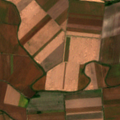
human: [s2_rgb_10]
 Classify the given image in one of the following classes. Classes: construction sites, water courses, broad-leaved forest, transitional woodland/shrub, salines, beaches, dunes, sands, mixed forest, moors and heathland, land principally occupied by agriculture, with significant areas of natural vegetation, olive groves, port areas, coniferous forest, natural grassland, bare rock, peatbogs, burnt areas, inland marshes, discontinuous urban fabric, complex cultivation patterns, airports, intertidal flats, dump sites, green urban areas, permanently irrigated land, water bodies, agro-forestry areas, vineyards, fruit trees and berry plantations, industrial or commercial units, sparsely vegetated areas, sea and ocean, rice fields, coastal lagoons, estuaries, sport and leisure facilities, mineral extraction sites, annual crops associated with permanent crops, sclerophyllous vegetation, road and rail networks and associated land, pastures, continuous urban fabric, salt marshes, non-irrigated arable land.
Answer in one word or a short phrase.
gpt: non-irrigated arable land